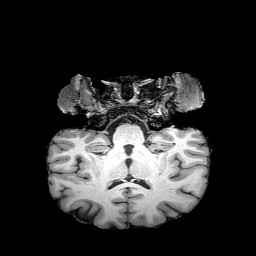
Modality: T1w
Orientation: sagittal
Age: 60
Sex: female
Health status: healthy